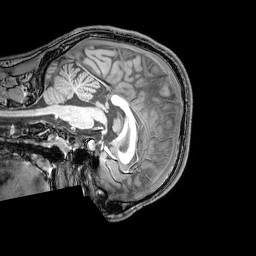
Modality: T1w
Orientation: sagittal
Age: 25
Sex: male
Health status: healthy
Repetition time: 0.081 s
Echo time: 0.037 s